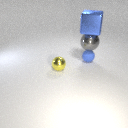
small yellow metal sphere in front of small blue rubber sphere